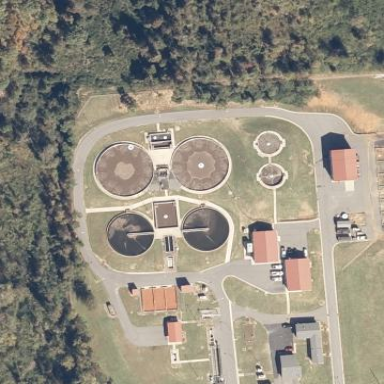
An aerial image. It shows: View of wastewater plant.